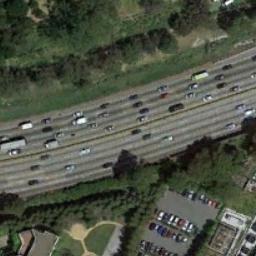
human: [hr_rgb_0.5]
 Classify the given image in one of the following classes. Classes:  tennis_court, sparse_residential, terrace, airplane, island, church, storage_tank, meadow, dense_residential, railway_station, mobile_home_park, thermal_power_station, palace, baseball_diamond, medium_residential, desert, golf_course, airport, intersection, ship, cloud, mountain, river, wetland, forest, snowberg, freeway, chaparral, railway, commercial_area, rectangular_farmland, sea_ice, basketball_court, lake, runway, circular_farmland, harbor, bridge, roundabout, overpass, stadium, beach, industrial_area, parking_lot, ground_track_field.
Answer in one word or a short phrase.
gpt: freeway